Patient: sex F, age 57
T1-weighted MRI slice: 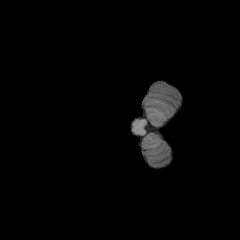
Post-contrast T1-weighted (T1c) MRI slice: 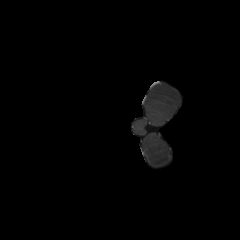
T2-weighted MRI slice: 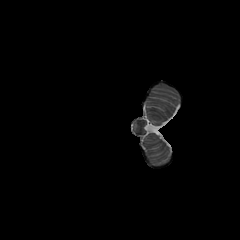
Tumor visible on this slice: no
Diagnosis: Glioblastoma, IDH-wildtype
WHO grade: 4